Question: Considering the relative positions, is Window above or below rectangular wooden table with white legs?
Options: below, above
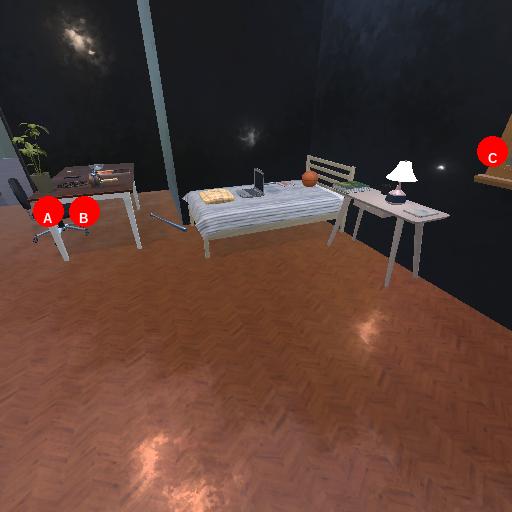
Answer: below